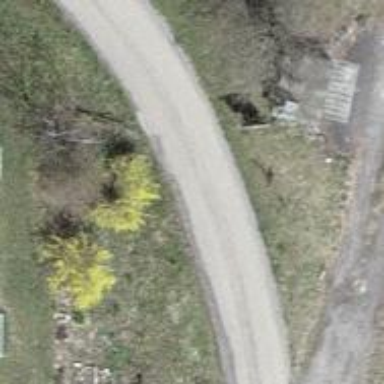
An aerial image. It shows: Well-maintained track road of grade 1.